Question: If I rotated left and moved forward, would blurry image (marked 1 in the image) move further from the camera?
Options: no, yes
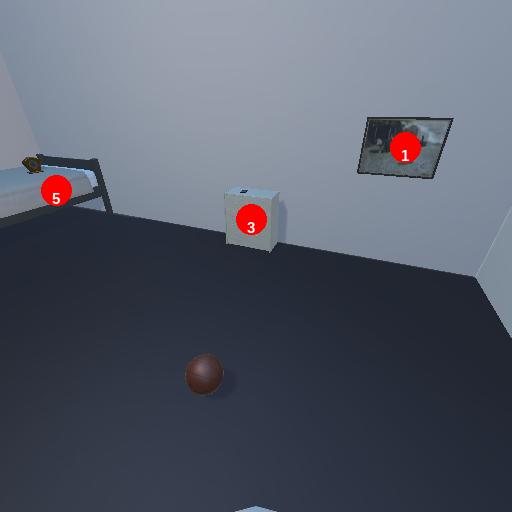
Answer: no